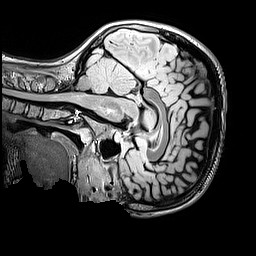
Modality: FLAIR
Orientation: sagittal
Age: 12
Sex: female
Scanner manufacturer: siemens
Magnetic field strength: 3 T
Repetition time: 5 s
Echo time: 0.388 s